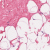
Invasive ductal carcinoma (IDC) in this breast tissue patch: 0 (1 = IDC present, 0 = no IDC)